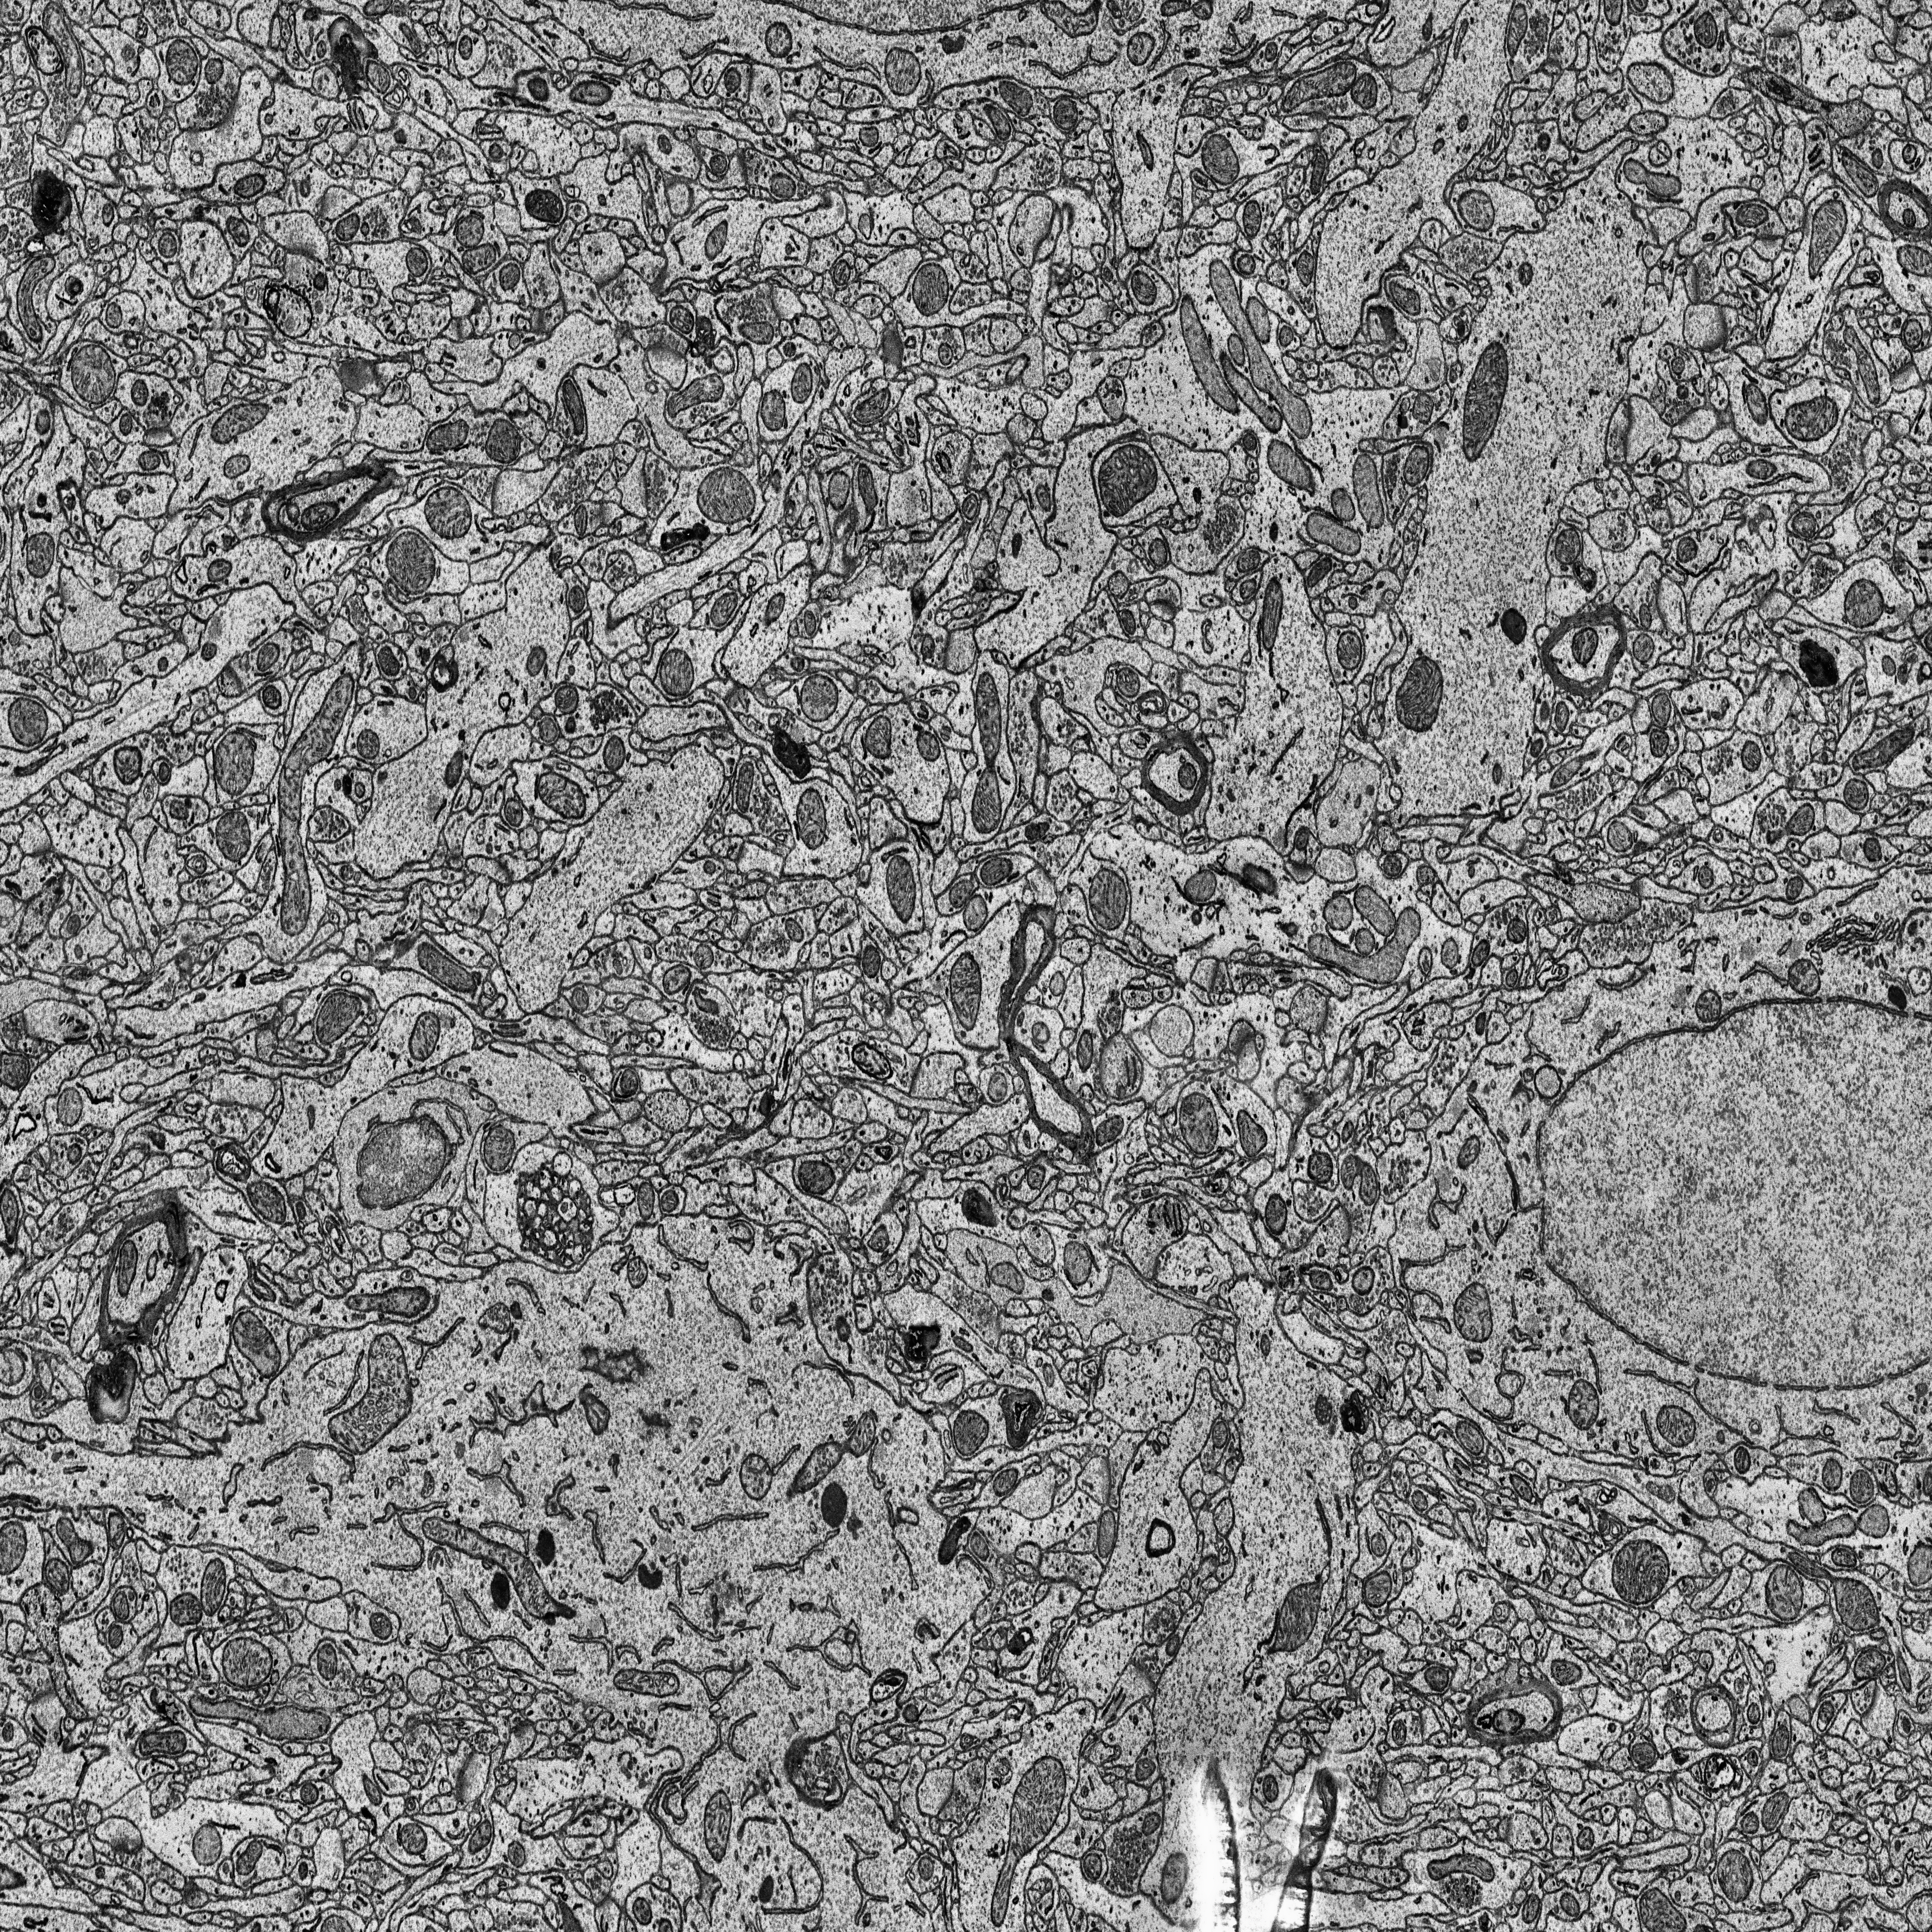
Electron microscopy slice of rat cortex tissue
Slice depth (z): 179
Mitochondria instances in slice: 387